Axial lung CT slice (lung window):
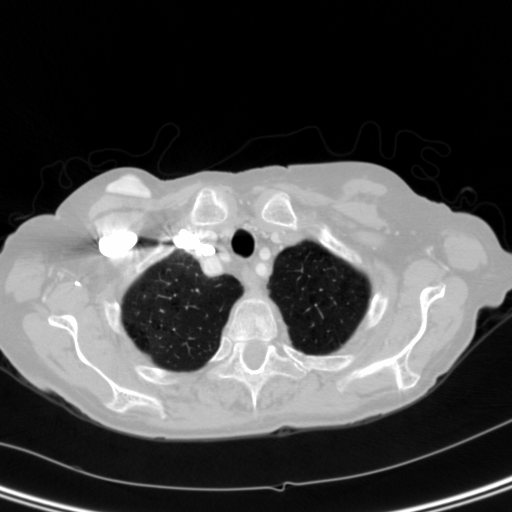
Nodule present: no